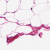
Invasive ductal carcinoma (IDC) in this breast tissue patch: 0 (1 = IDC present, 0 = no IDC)